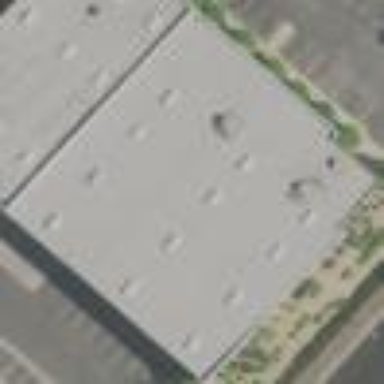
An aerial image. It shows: Warehouse building.